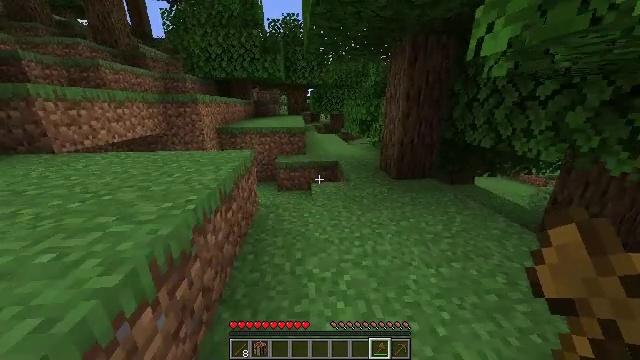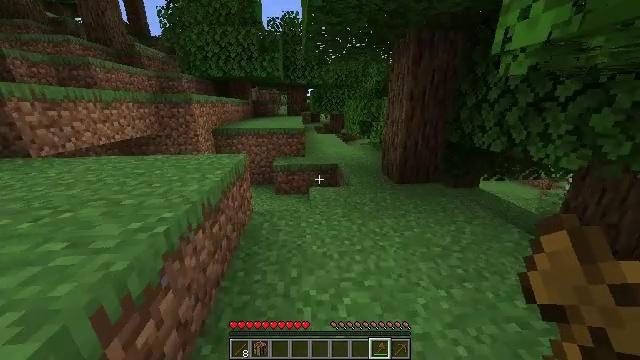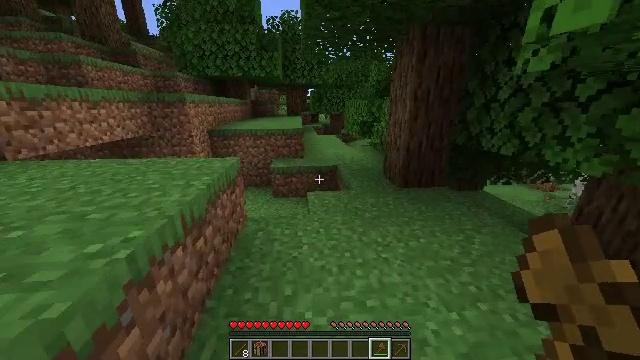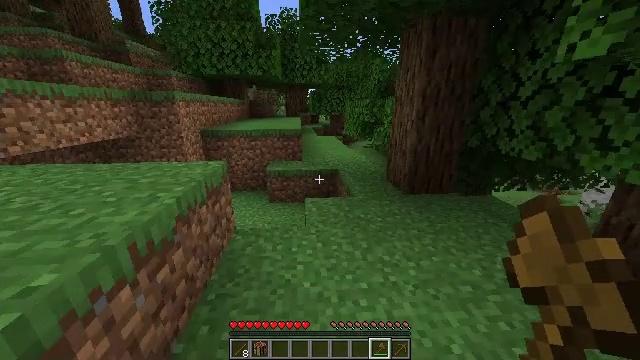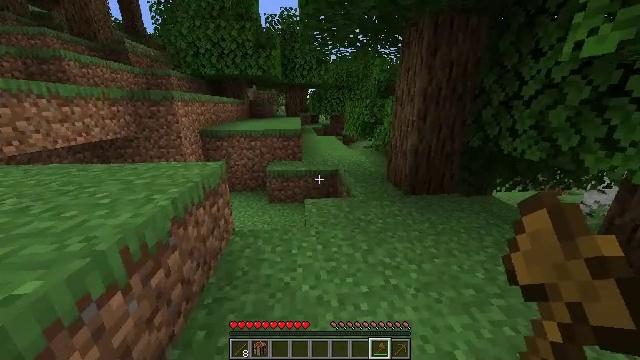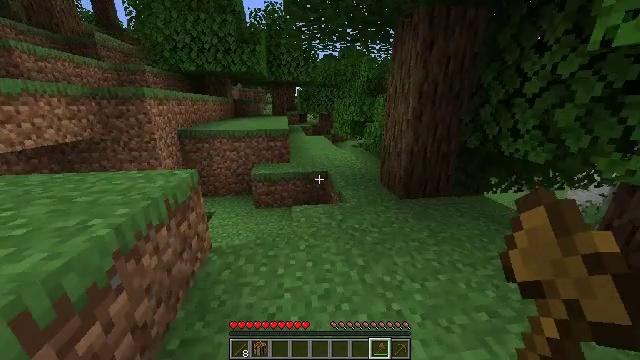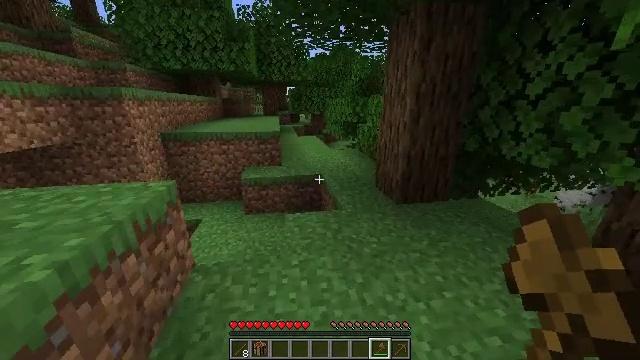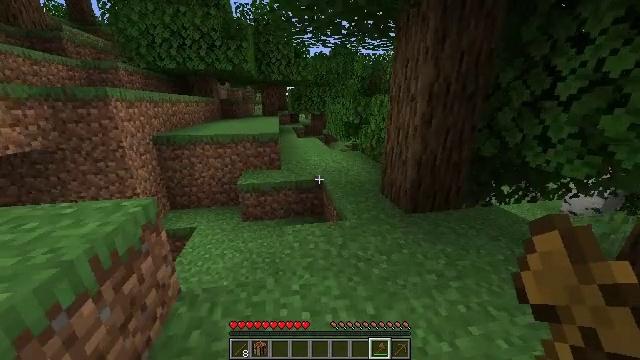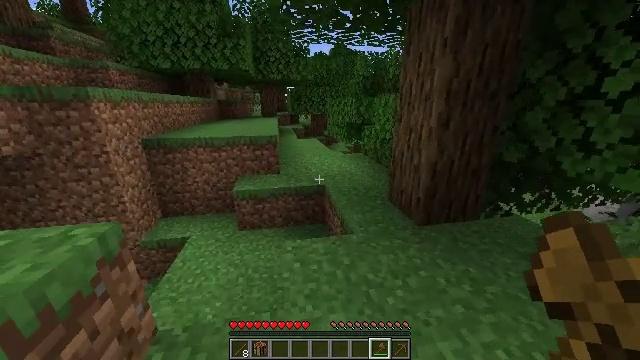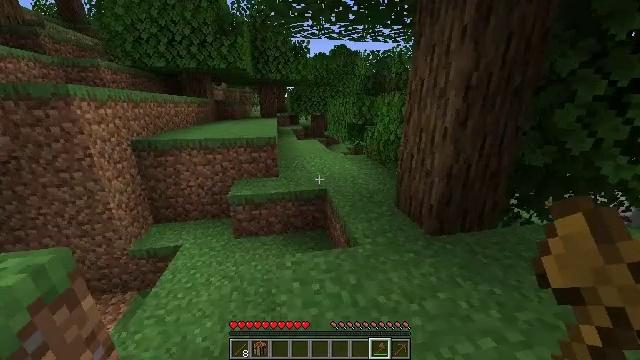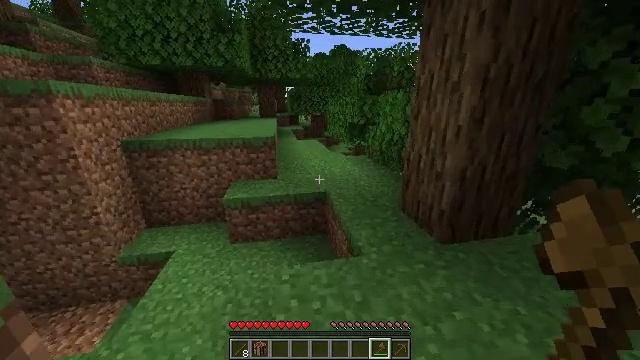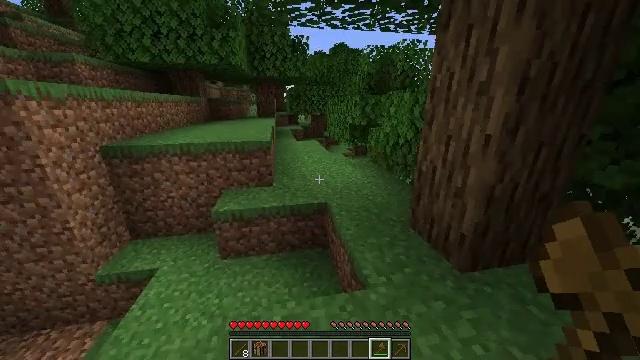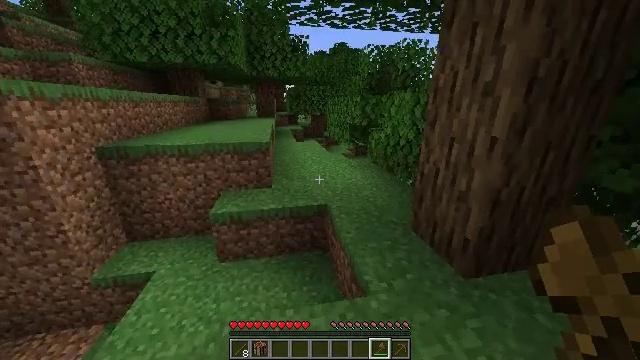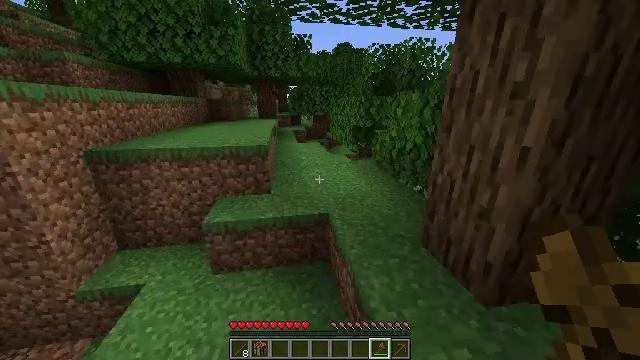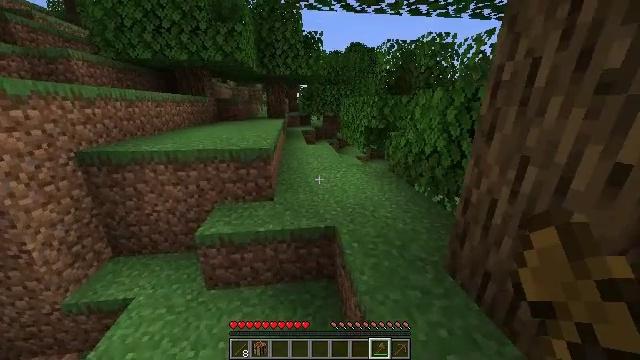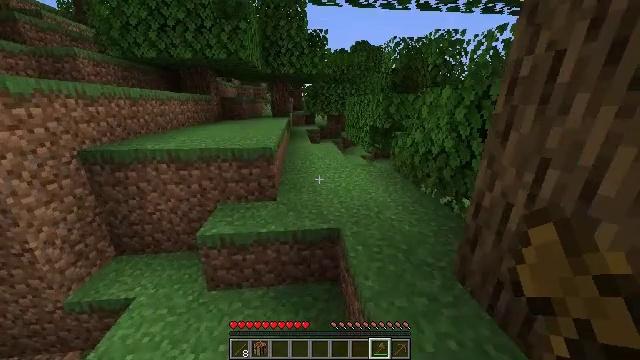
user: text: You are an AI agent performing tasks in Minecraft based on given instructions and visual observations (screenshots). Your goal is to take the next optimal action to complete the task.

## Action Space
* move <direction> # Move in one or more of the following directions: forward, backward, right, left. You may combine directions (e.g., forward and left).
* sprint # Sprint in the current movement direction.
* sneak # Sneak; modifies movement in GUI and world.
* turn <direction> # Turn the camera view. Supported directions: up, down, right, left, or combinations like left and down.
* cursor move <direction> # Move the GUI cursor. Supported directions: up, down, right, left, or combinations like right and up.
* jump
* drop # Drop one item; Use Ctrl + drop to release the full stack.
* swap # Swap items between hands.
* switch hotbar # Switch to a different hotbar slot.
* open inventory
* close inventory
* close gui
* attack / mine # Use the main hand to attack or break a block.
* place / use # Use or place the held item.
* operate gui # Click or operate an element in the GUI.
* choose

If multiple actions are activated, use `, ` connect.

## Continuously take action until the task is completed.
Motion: motion action
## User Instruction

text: Gather lilac from the ground.
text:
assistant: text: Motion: move forward
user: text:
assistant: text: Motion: move forward
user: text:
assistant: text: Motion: move forward
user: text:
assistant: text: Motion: move forward
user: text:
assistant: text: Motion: move forward, turn right
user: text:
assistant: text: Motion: move forward, turn right
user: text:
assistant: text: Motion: move forward
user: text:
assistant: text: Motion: move forward
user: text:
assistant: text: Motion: move forward
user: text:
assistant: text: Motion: move forward
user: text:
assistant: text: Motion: move forward
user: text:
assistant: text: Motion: move forward
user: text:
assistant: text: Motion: move forward
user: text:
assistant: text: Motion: move forward, turn left
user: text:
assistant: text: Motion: move forward, turn left
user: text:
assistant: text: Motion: move forward
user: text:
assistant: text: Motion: move forward, jump
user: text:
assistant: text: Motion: move forward, jump
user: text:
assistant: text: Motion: move forward, jump
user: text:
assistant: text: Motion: move forward, jump
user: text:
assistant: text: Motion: move forward, jump
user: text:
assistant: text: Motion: move forward, jump
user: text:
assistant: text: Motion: move forward
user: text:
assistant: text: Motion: move forward
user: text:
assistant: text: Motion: move forward
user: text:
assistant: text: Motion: move forward
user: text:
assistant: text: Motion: move forward
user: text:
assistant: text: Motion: move forward
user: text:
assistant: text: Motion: move forward
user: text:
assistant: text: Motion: move forward